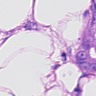
Metastatic tissue present: yes